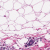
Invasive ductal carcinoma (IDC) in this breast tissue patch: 0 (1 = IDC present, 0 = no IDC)